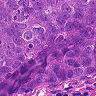
Metastatic tissue present: yes